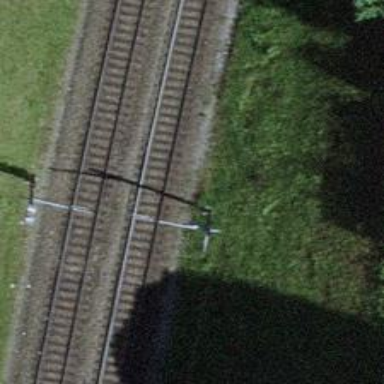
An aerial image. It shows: Single railway track with electrified contact line.